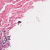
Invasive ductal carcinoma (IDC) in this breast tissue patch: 0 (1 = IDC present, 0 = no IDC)